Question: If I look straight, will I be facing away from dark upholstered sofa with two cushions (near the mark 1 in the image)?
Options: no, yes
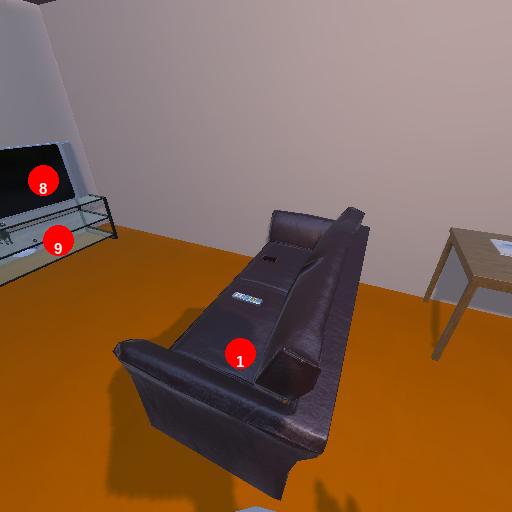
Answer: no